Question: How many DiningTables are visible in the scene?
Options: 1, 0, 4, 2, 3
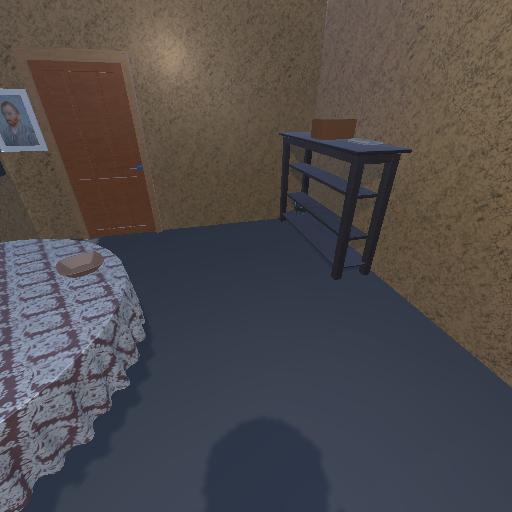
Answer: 1